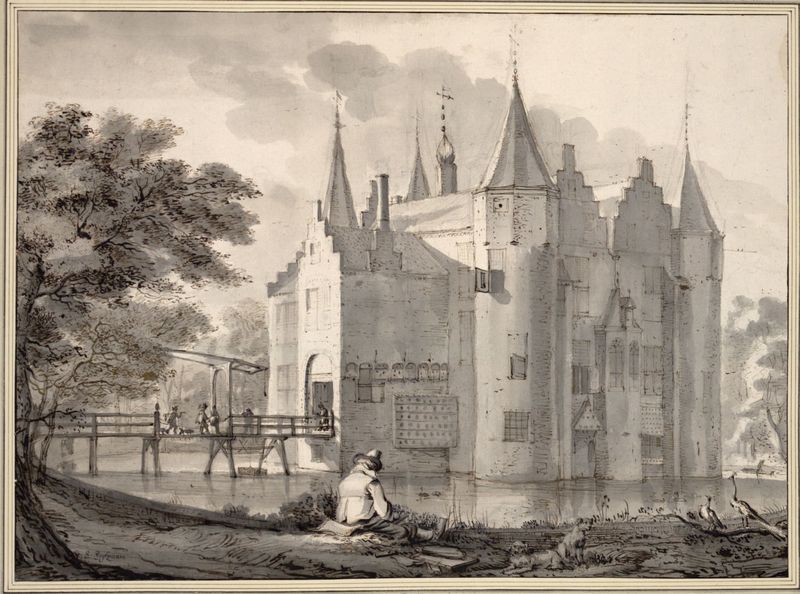
Titel: Schloss Swieten
Künstler: Roelant Roghman
Standort: Wien
Institution: Albertina, Wien
Schlagwörter: baum, blätter, himmel, mann, vogel, wasser, weiß, wolken, fluss, landschaft, menschen, see, sitzen, ufer, fenster, grau, hut, männer, schwarz, zeichnung, dach, hund, hunde, schloss, tiere, weg, wiese, architektur, niederlande, spiegelung, vögel, brücke, adel, spitzen, turm, ruhen, grafik, rast, besucher, church, hat, palace, people, white, black, grey, hair, sitting, windows, dichter, maler, strauss, tor, zinnen, eingang, burg, kreuz, türme, wurzel, festung, druck, lithographie, radierung, waffe, bleistift, pfau, jäger, gewehr, romantisch, christlich, clouds, man, sky, tree, mittelalter, boat, building, lake, peasant, water, reflections, roof, roofs, tower, trees, graben, bettler, wetterfahne, wasserschloss, grass, river, entrance, drawing, turmspitzen, reisender, castle, bird, dog, dogs, peacock, burggraben, birds, cross, lavierung, children, bridge, city, wetterhahn, watercolor, wassergraben, zugbrücke, fish, sleeping, fishing, steeple, pfauen, branch, gräfte, armer mann, turret, towers, boys, schluss, banks, lonely, moat, ziehbrücke, log, spires, fortress, chateau, warecolor, drawomg, casle, peacook, b;acl, boyd, moated castel, moated castle, sbirds, entereance, ca o kjo m